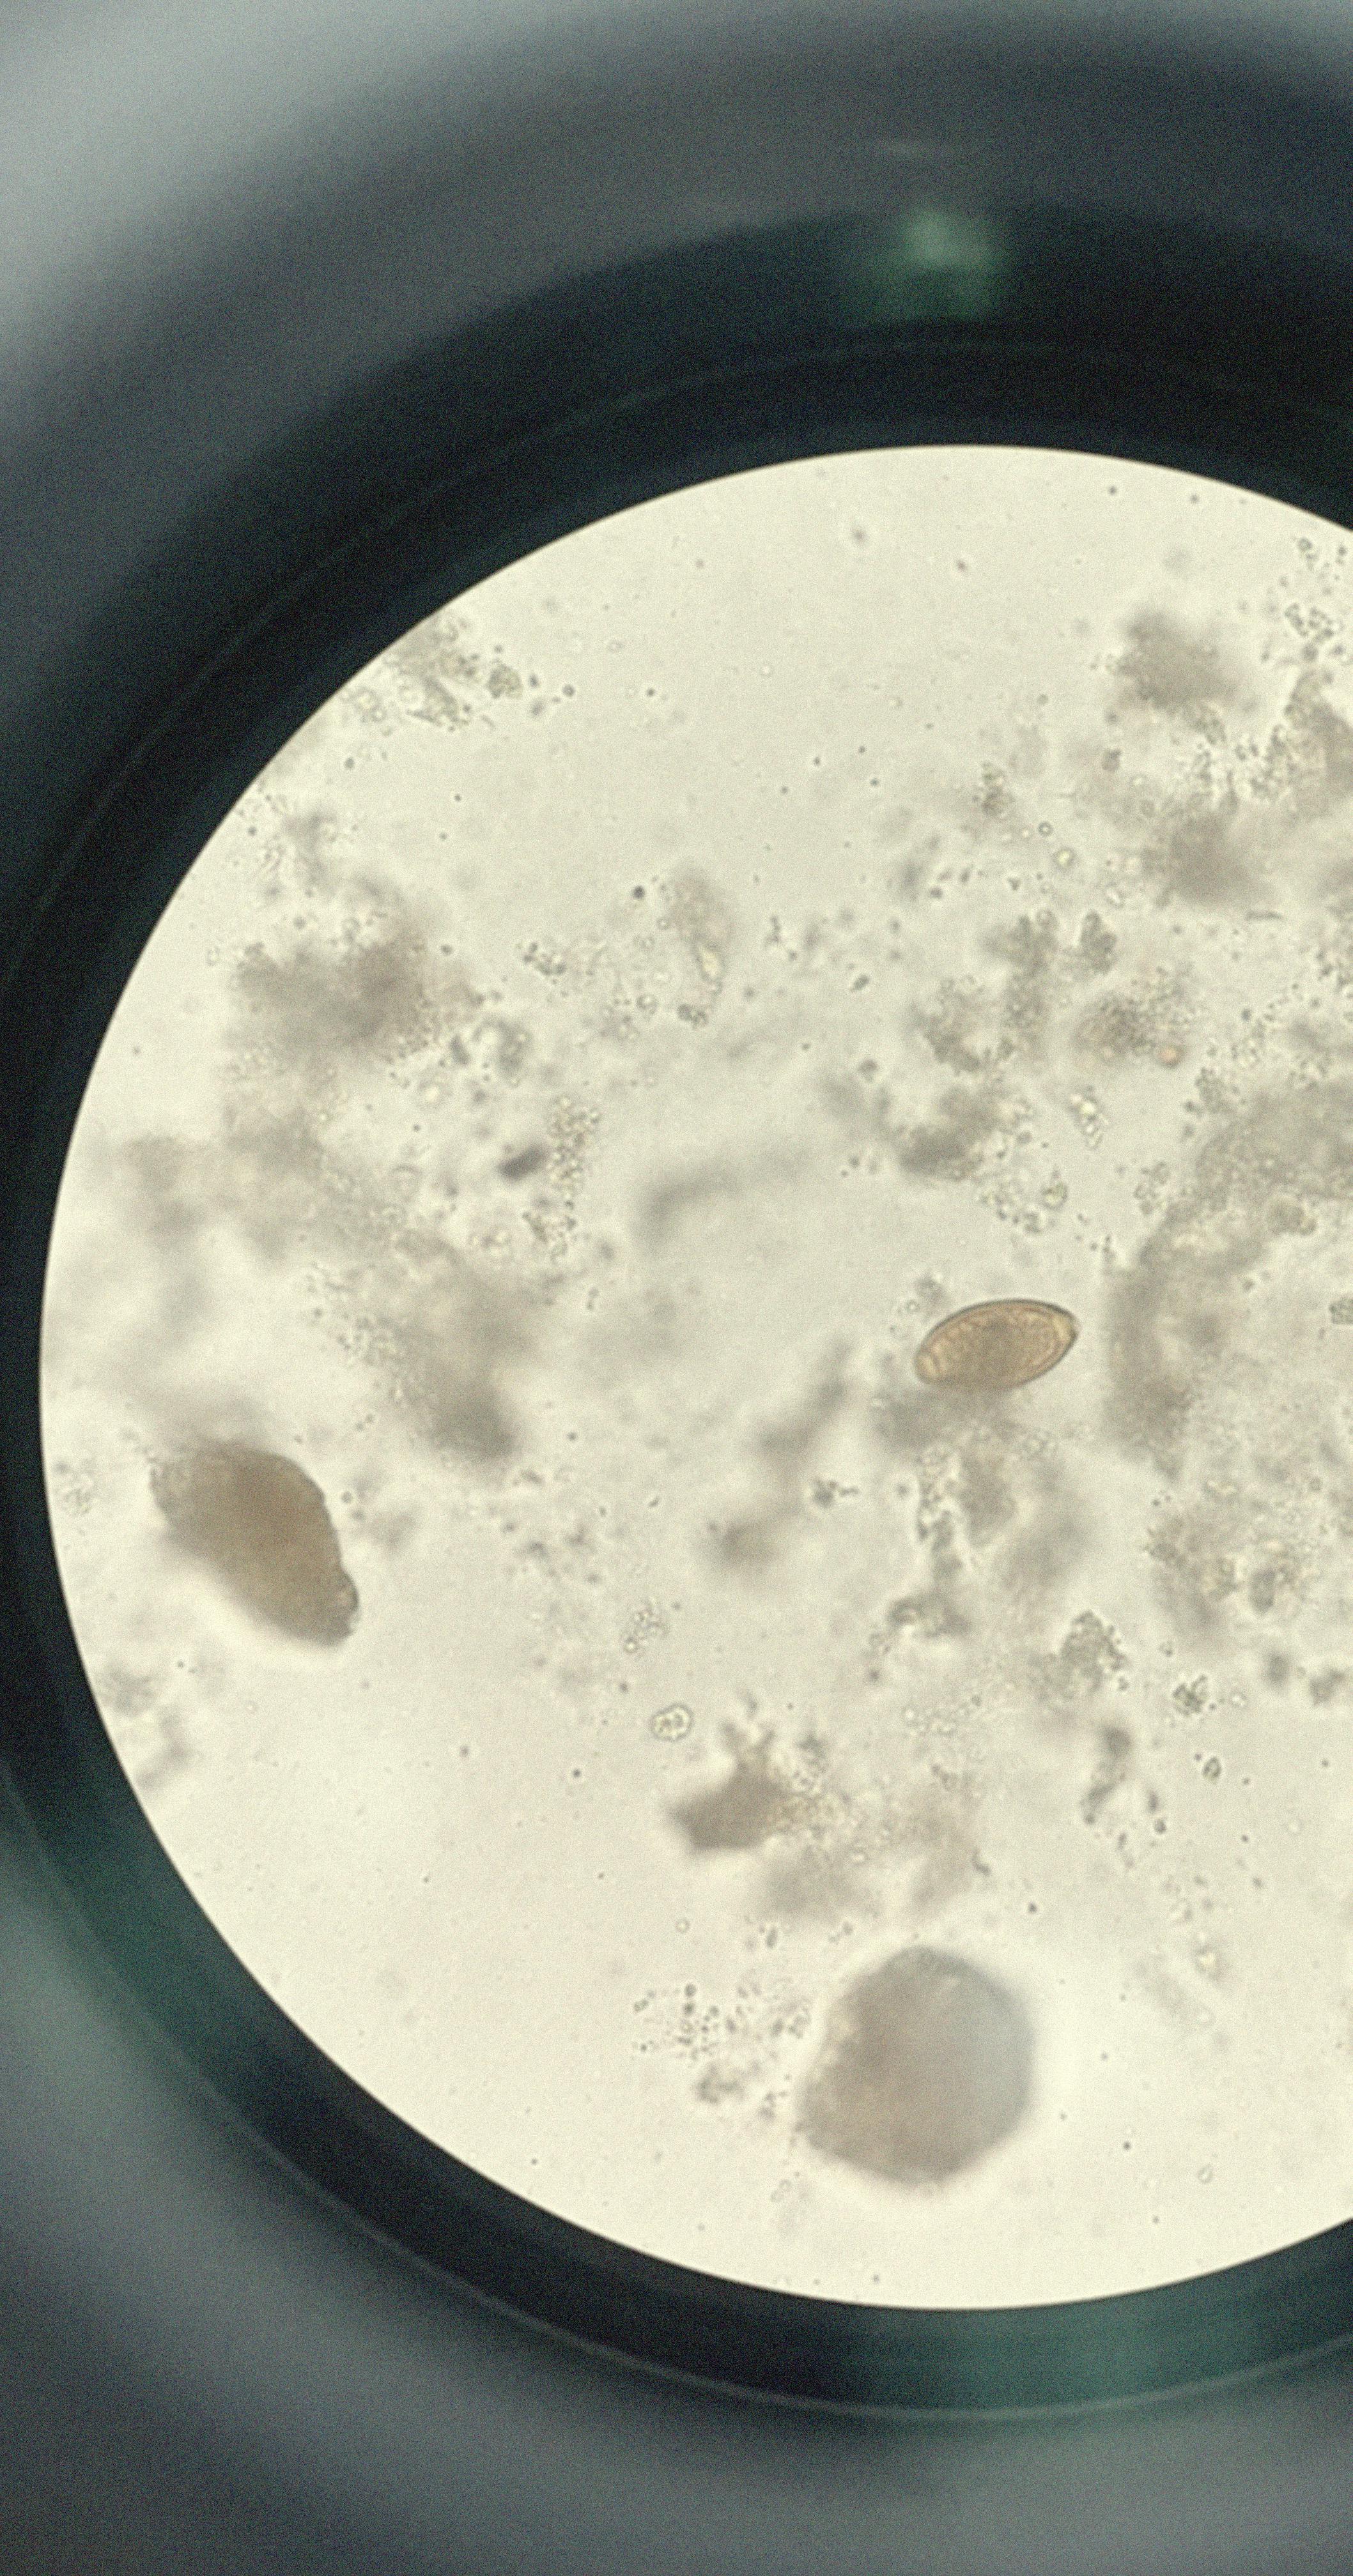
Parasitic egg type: Trichuris trichiura